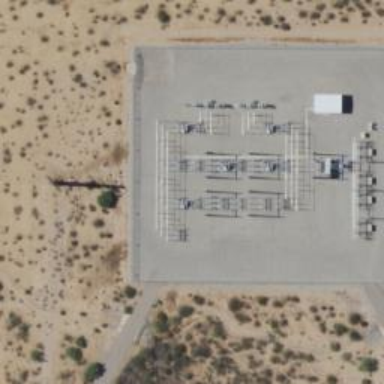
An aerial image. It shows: Switch used for power control.